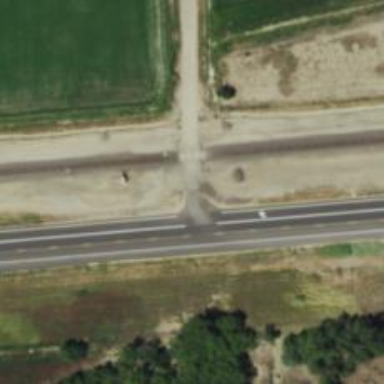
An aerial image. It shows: Stop road.